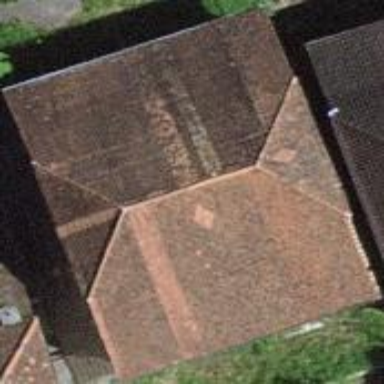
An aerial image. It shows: Rural barn.